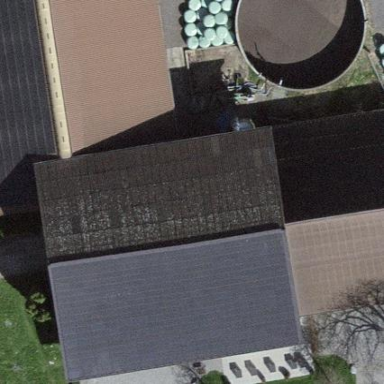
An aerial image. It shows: Gabled roof on retail building.